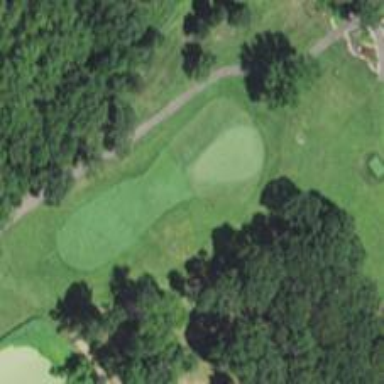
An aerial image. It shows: View of golf hole.